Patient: sex M, age 47
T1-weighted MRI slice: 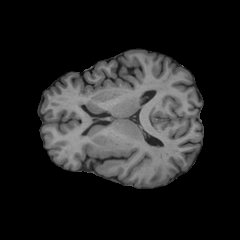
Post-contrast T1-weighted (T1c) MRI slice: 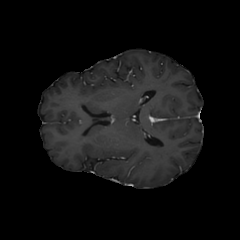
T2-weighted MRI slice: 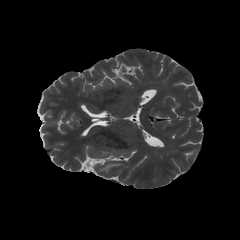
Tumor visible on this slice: yes
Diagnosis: Glioblastoma, IDH-wildtype
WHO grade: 4